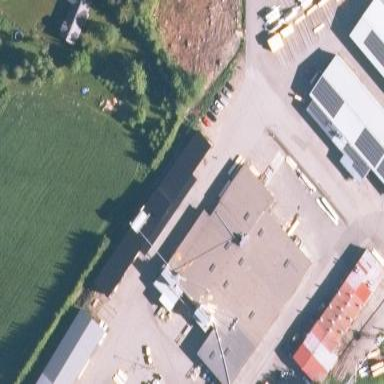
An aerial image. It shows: Industrial building.